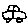
Label: car